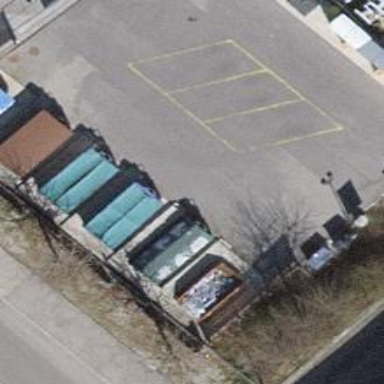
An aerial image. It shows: Recycling center for green waste and scrap metal.